Question: while creating an extension for vscode I got stuck in selection, now the problem is when I replace some range of textEditor through an api it replaces that range as well as make that range selected. For snippets this is a good idea but my extension requirement is not to select replaced text, I searched in api but did't find anything related to remove text selection (Selection occurs when the document is empty)
'''
editor.edit((editBuilder)=>{ //editor is an object of active text editor
editBuilder.replace(textRange,text) // text = 'dummydummydummy'
}) //after this I got the following output
'''

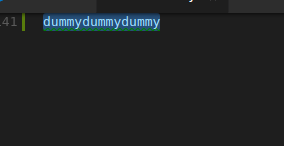
Answer: '''
editor.edit(builder => {
builder.replace(selection, newStr);
})
// The edit call returns a promise. When that resolves you can set
// the selection otherwise you interfere with the edit itself.
// So use "then" to sure edit call is done;
.then(success => {
console.log("success:", success);
// Change the selection: start and end position of the new
// selection is same, so it is not to select replaced text;
var postion = editor.selection.end;
editor.selection = new vscode.Selection(postion, postion);
});
'''